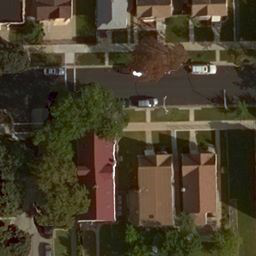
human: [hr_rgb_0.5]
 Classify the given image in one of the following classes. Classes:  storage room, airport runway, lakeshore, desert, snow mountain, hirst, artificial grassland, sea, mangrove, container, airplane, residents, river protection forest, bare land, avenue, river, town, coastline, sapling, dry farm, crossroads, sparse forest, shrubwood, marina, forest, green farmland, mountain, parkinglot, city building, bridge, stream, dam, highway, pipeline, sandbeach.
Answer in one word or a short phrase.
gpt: residents